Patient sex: M
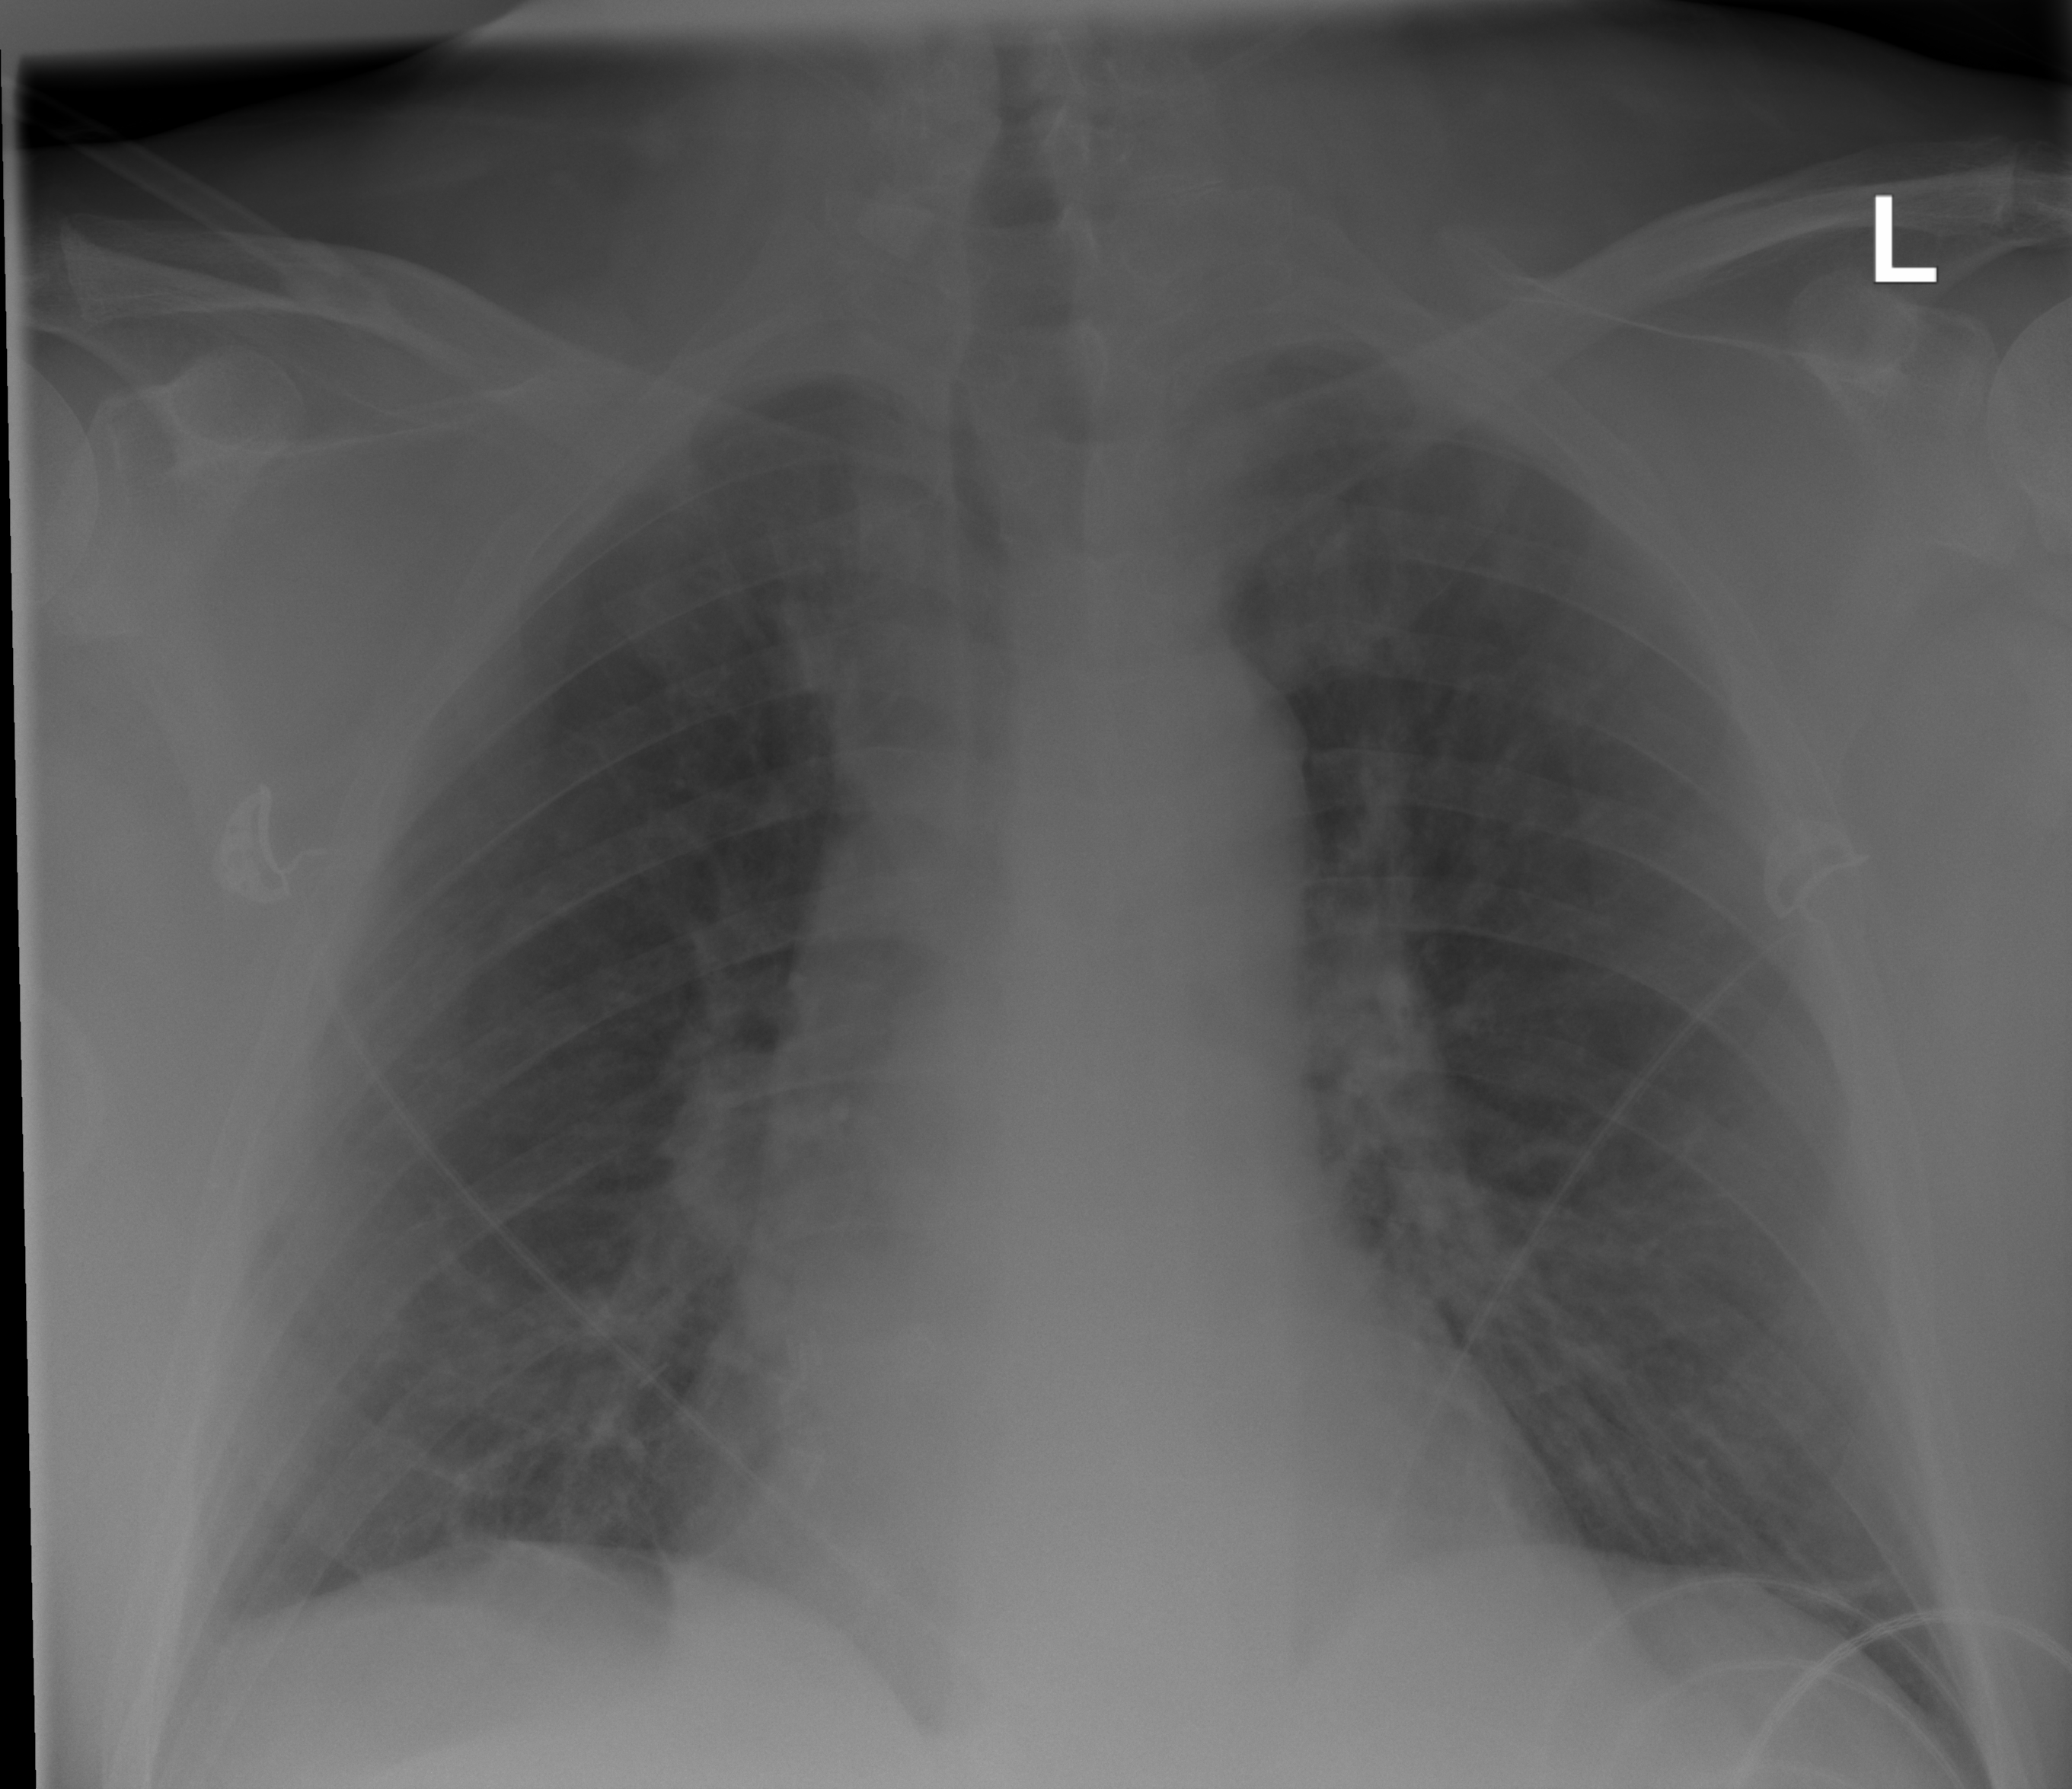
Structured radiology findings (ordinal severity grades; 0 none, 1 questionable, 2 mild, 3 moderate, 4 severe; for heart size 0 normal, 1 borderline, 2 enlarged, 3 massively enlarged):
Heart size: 0
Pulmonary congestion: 0
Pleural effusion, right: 0
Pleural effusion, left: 0
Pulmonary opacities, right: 1
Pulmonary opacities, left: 0
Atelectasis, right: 2
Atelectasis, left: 2